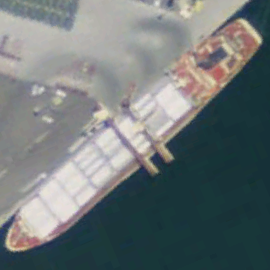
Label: Cargo_ship